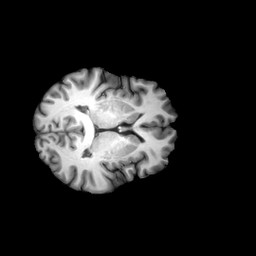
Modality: T1w
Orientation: axial
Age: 37
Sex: female
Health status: healthy